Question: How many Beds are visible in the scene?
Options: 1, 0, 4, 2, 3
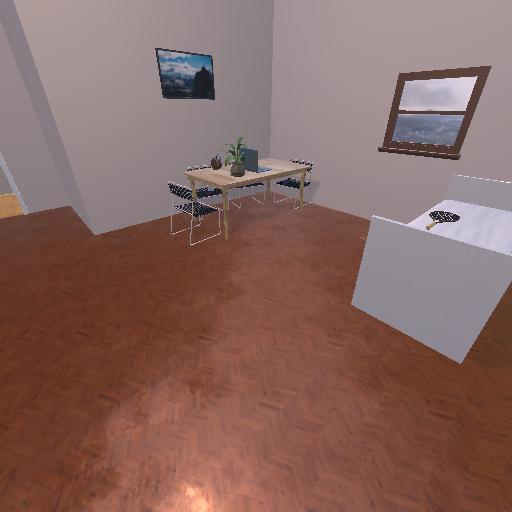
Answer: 1